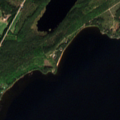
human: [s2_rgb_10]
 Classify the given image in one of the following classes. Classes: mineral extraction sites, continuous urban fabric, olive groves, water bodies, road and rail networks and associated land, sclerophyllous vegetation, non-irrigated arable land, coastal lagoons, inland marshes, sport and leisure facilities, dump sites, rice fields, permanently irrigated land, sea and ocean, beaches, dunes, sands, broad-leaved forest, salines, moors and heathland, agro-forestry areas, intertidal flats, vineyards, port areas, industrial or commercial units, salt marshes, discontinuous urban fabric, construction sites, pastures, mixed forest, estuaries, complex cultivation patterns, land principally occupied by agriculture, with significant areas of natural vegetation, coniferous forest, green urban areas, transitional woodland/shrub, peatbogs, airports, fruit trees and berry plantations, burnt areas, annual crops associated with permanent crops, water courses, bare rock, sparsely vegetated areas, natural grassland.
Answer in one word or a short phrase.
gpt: coniferous forest, mixed forest, transitional woodland/shrub, water bodies